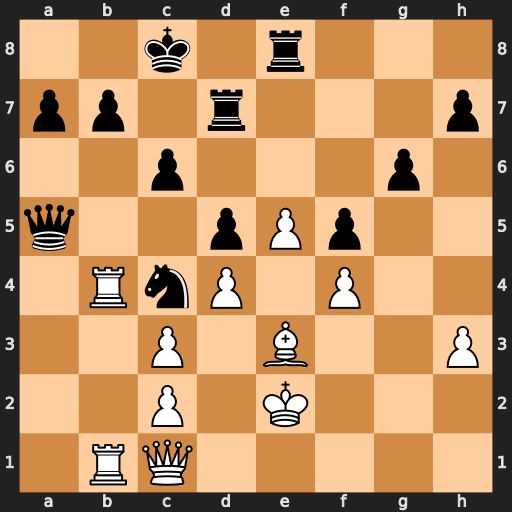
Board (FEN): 2k1r3/pp1r3p/2p3p1/q2pPp2/1RnP1P2/2P1B2P/2P1K3/1RQ5
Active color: w
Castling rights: -
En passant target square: -
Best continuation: Ra1 Qc7 Rxa7